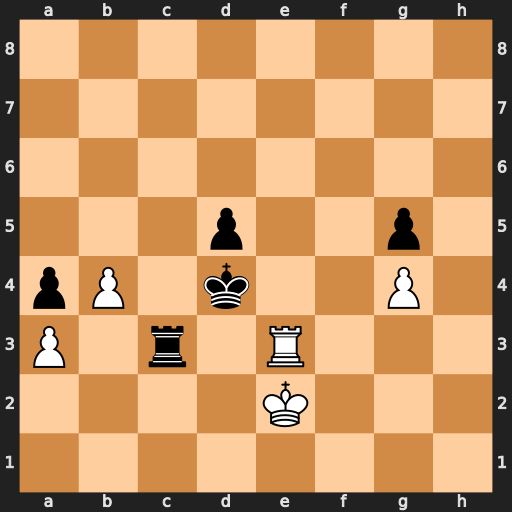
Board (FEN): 8/8/8/3p2p1/pP1k2P1/P1r1R3/4K3/8
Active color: w
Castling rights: -
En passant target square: -
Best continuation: Rxc3 Kxc3 b5 d4 Kd1 Kd3 b6